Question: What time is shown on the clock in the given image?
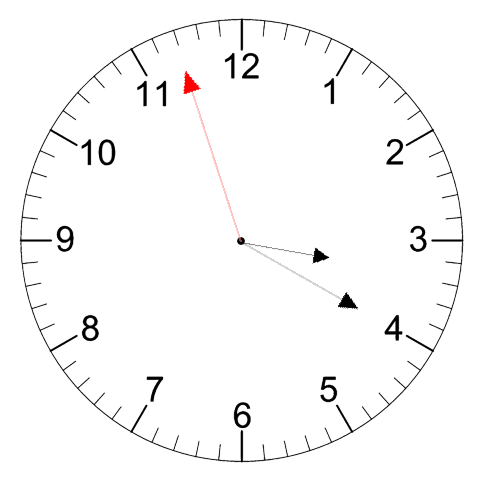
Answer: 03:19:57